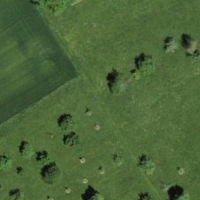
EUNIS habitat code: 25
Species observed at this site:
Corvus corone
Alauda arvensis
Ardea alba
Parus major
Sturnus vulgaris
Milvus milvus
Sitta europaea
Passer domesticus
Buteo buteo